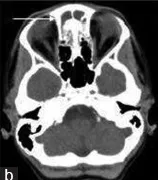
A 9-year-old boy presenting with headache and vertigo found to have frontal sinusitis and pneumocephalus. (a-c) Axial non-contrast CT images of the head demonstrate fluid attenuation within the bilateral ethmoid sinuses, frontal sinuses, and a small right frontal focus of pneumocephalus (arrows).
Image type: radiology (ct)